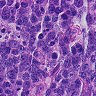
Metastatic tissue present: no